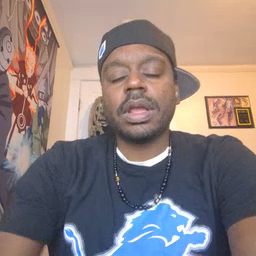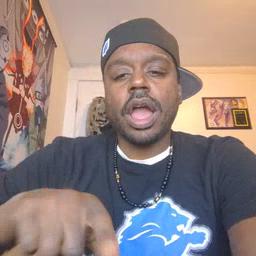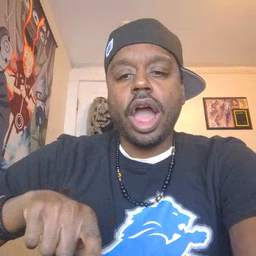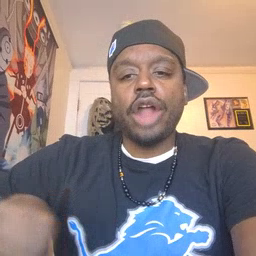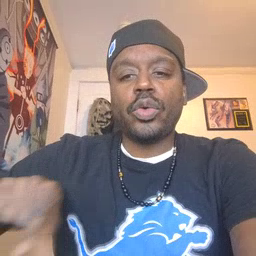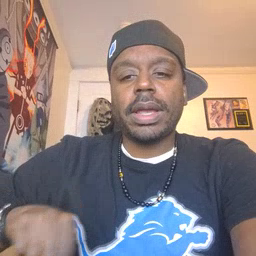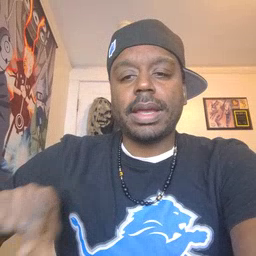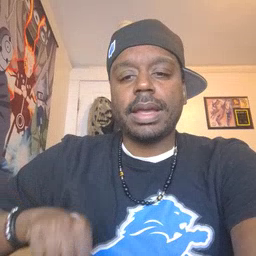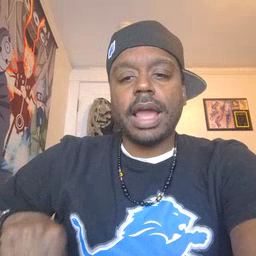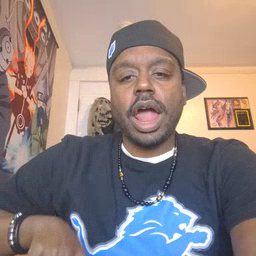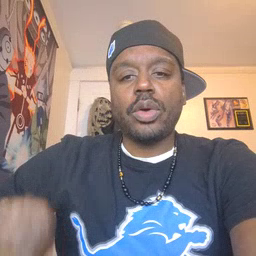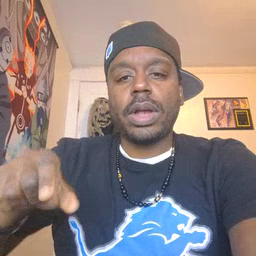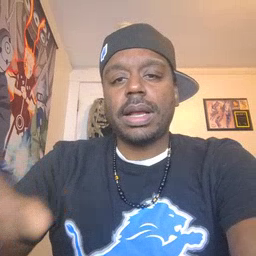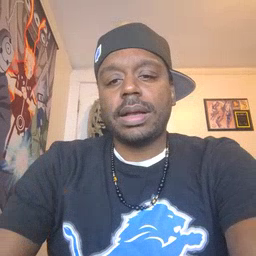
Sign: underwear